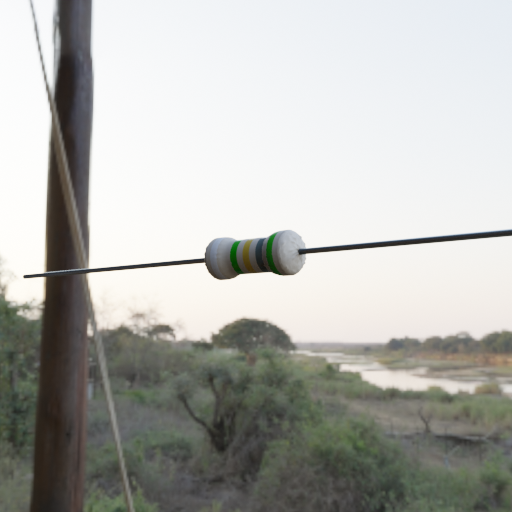
Resistor colour bands (in order): white, green, gold, gray, green